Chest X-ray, PA view. Patient: 28 years old, sex M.
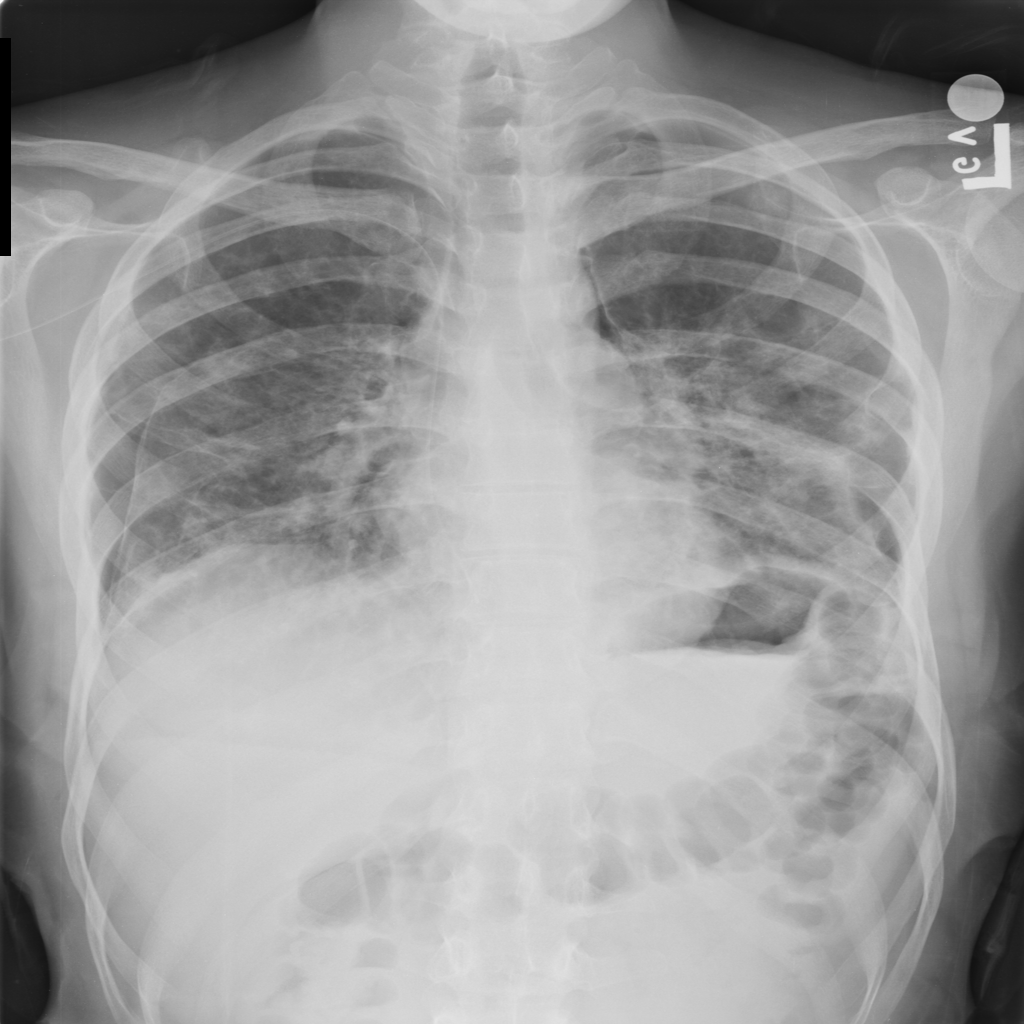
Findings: No Finding